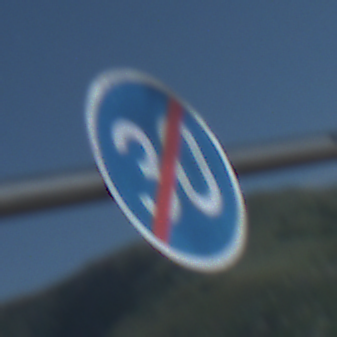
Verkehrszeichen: EndeMindestgeschwindigkeit
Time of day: Night
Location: Outdoor (Nature)
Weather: PartlyCloudy
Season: NotSpecified
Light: Natural